Field crop: maize
Growth stage: 2
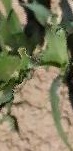
Species: maize